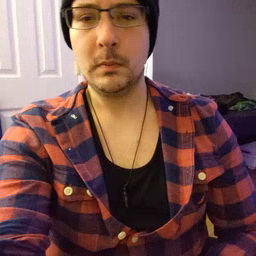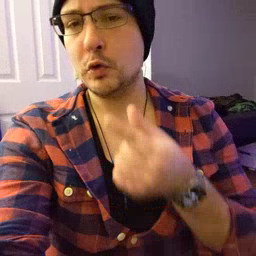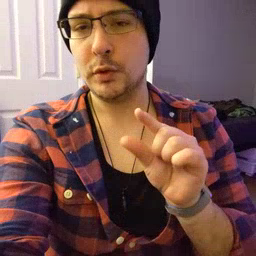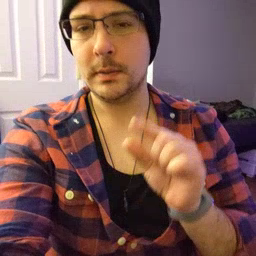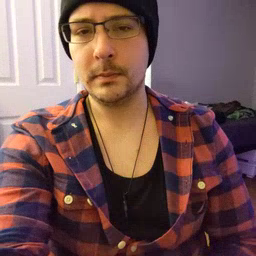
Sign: green